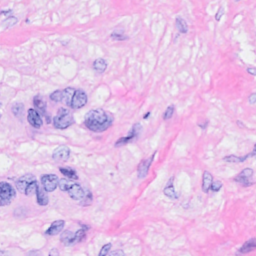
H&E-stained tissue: Breast